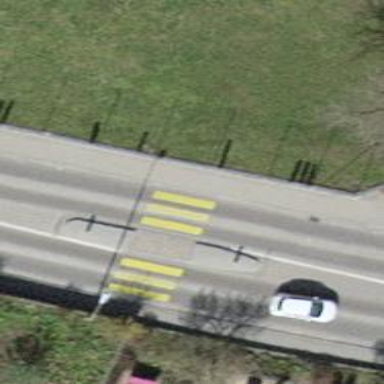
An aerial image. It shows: Uncontrolled zebra crossing with pedestrian island.